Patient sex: F
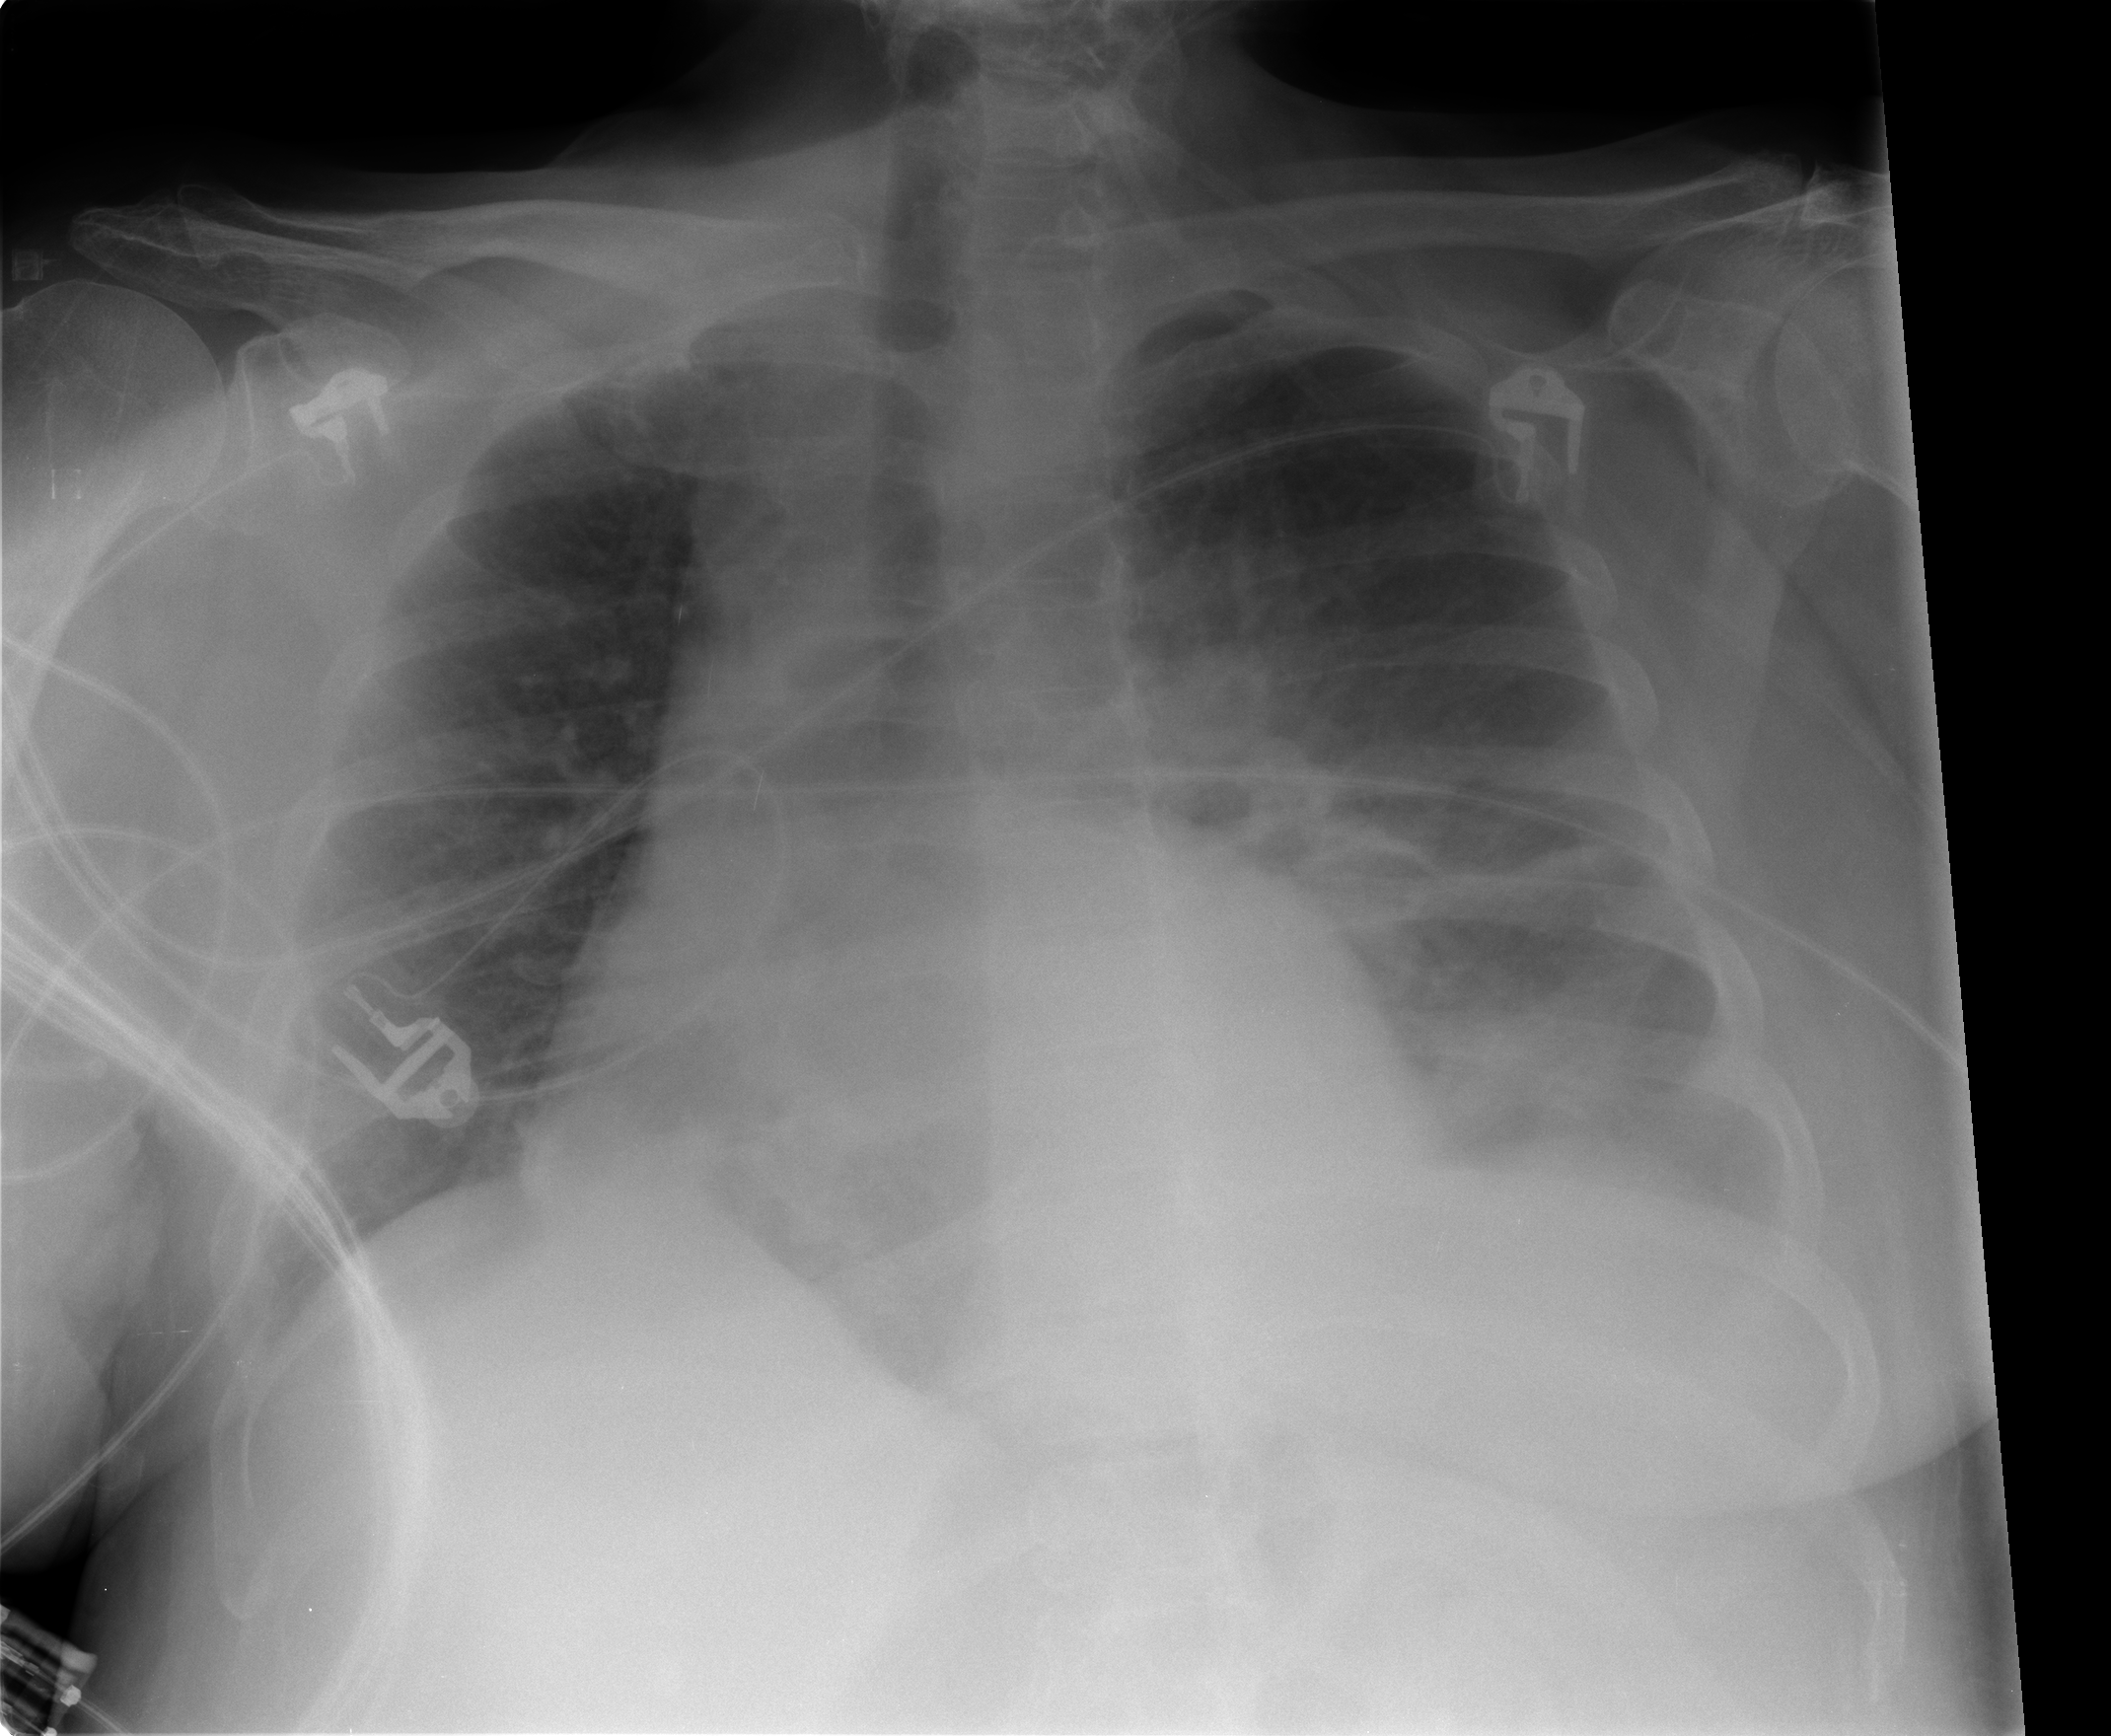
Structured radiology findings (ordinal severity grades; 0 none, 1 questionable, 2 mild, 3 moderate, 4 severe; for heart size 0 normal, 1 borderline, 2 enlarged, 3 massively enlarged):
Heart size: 0
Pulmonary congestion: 0
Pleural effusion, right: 0
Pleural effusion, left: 2
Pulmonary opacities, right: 0
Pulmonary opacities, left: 0
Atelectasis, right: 0
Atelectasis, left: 2